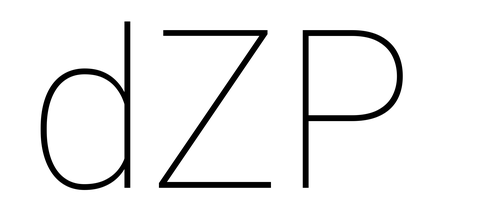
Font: Roboto_Thin